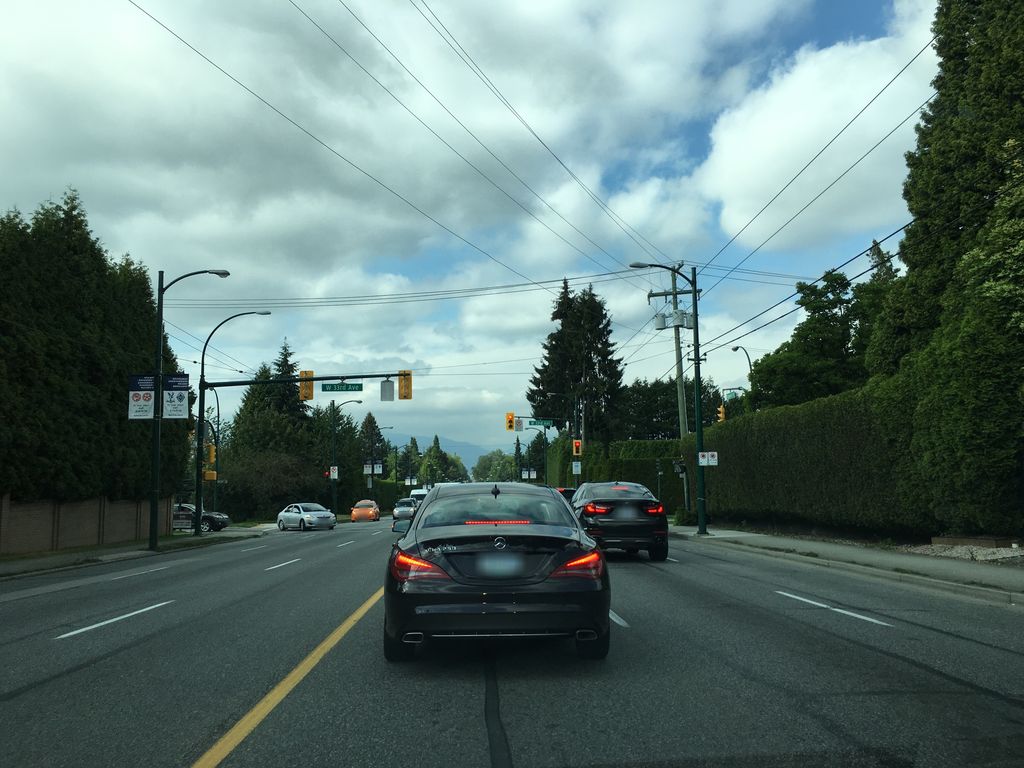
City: vancouver